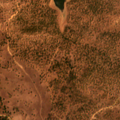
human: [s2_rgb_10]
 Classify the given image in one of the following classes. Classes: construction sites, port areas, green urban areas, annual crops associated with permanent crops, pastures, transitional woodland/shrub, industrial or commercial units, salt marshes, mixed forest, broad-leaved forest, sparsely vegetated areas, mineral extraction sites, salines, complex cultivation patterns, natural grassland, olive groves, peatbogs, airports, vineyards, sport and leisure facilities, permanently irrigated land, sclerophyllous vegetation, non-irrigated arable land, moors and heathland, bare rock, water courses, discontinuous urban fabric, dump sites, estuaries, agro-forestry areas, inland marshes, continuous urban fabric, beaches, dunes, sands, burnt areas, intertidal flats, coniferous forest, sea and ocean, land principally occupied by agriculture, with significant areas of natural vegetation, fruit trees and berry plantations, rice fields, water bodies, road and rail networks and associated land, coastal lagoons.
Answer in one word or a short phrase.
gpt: non-irrigated arable land, agro-forestry areas